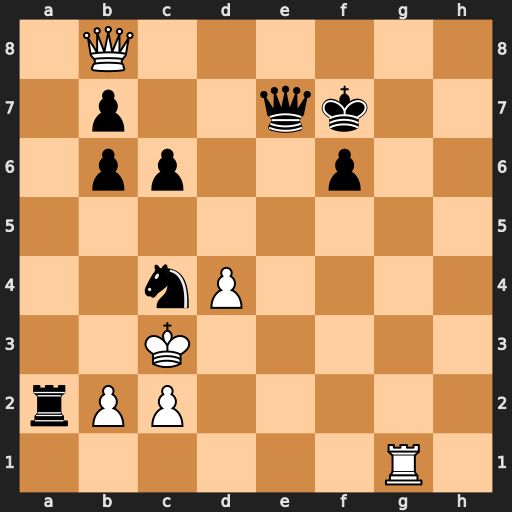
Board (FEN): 1Q6/1p2qk2/1pp2p2/8/2nP4/2K5/rPP5/6R1
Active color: w
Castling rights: -
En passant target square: -
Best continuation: Qg8#